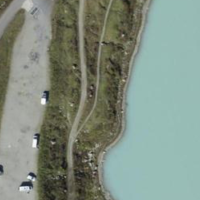
EUNIS habitat code: 48
Species observed at this site:
Pyrrhocorax pyrrhocorax
Chamaenerion dodonaei